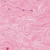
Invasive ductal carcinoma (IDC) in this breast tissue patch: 0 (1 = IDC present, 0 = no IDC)